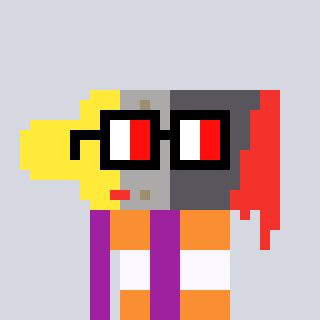
a pixel art character with square glasses with black frames and red eyes, a paintbrush-shaped head and a magenta-colored body on a cool background